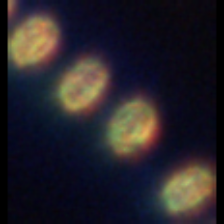
Taxon: Thalassiosira
Group: Diatoms